Question: I have a modal view of style UIModalPresentationFormSheet, which presents a UIImagePickerControllerSourceTypeCamera. The form sheet modal view is presented from a custom view controller container
The image picker forces the app to change to portrait orientation. If the app is rotated to portrait mode before the image picker is dismissed then everything works fine.
However, after the image picker is dismissed whilst the device is in landscape the formsheet style modal view is now positioned off to the top left of its parent frame (see image).

I would guess that the modal view's superview is not rotating in the background. However, once the image picker is dismissed the modal view's frame is set as if it was.
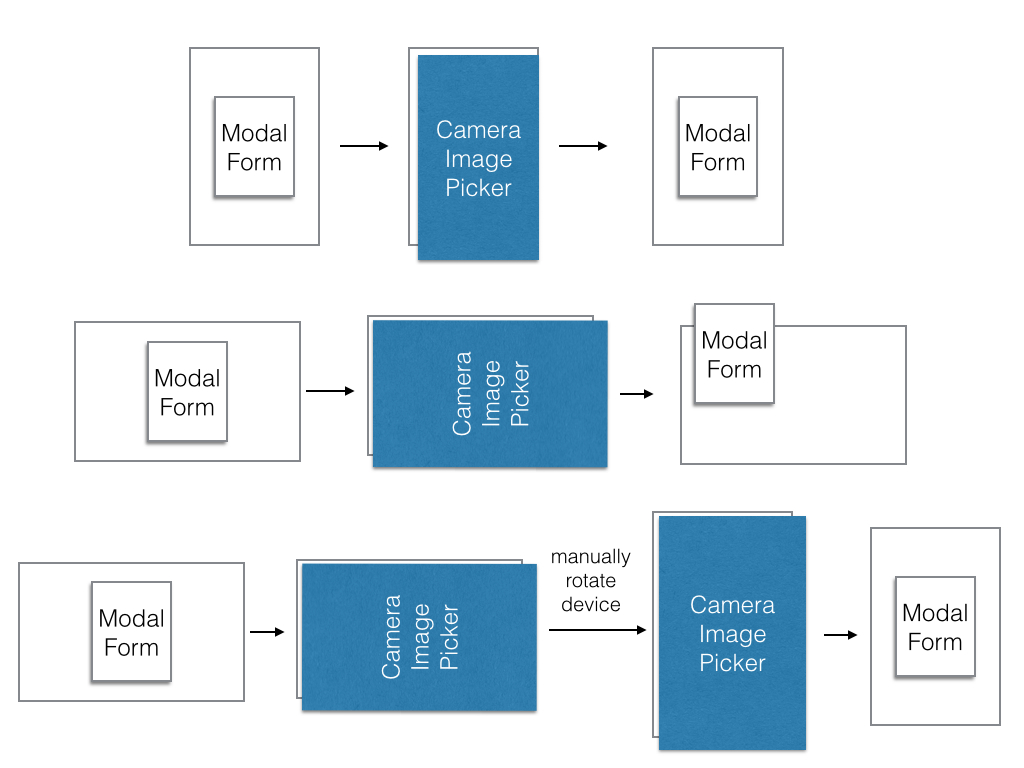
Answer: '''
Create a custom class of UIImagePickerController. Override supportedInterfaceOrientations meted
- (NSUInteger) supportedInterfaceOrientations
{
//Because your app is only landscape, your view controller for the view in your
// popover needs to support only landscape
return UIInterfaceOrientationMaskAll;
}
-(BOOL)shouldAutorotate{
return yes;
}
//call custom view like this
CustomImagePickerViewController *picker = [[CustomImagePickerViewController alloc] init];
picker.supportedInterfaceOrientations= UIInterfaceOrientationMaskAll;
picker.sourceType = UIImagePickerControllerSourceTypePhotoLibrary;
picker.delegate = self;
[self presentViewController:picker animated:YES completion:nil];
'''